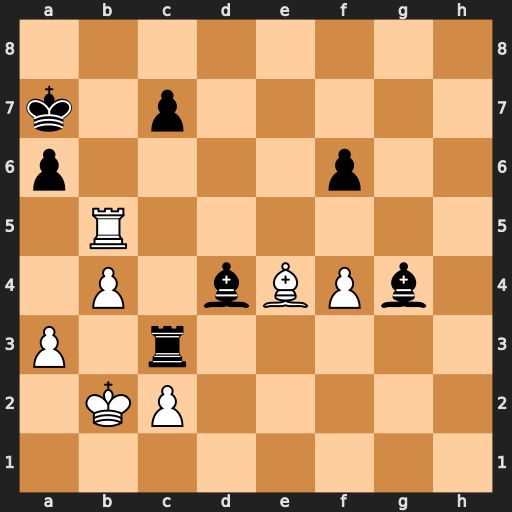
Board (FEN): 8/k1p5/p4p2/1R6/1P1bBPb1/P1r5/1KP5/8
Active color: w
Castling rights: -
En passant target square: -
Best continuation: Rb7+ Ka8 Rxc7+ Kb8 Rxc3